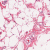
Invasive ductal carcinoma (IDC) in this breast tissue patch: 0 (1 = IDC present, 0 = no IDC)